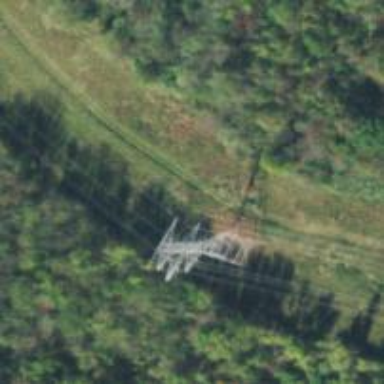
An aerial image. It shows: Lattice structure tower.